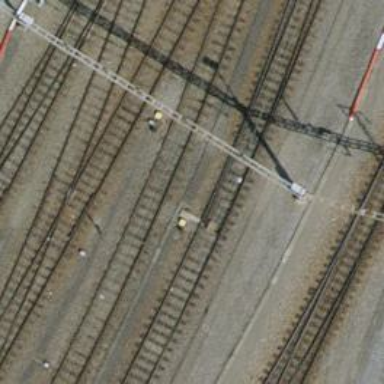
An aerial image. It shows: Single-track electrified railway service yard with contact line for trains.